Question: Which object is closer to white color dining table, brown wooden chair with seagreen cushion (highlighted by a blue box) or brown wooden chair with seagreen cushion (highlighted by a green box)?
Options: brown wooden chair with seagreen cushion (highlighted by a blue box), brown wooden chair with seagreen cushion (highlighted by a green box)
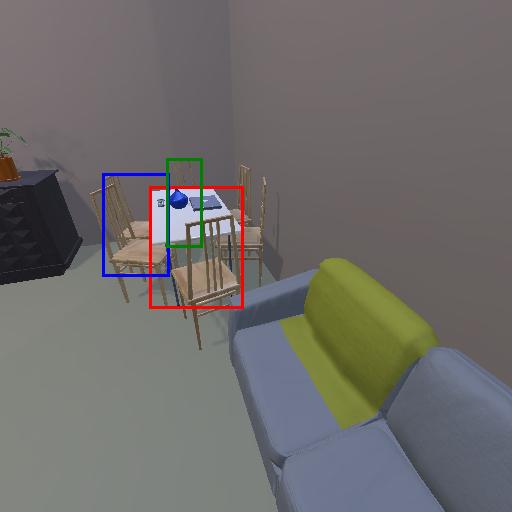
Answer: brown wooden chair with seagreen cushion (highlighted by a blue box)